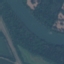
Land use / land cover: River